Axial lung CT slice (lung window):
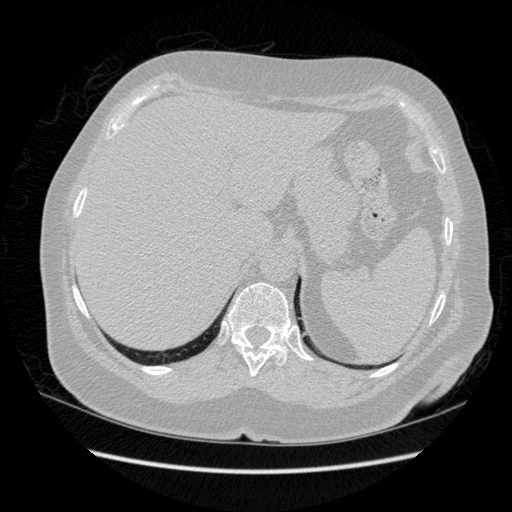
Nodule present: no